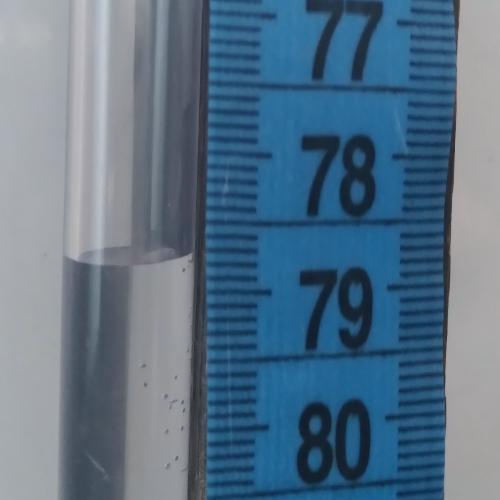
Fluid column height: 78.7 cm